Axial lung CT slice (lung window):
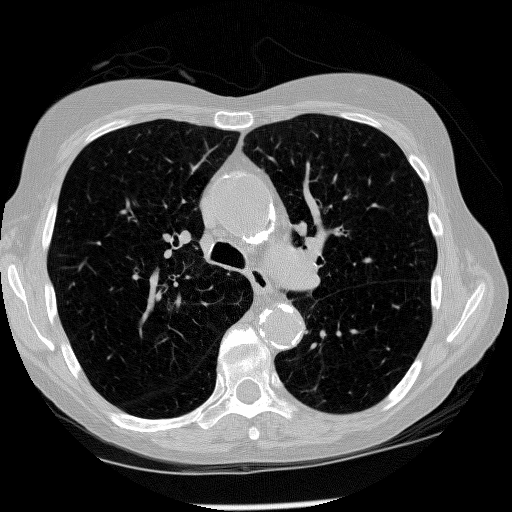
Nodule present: no